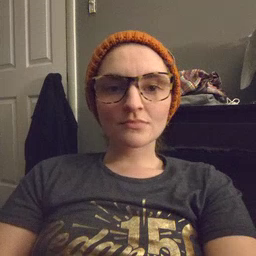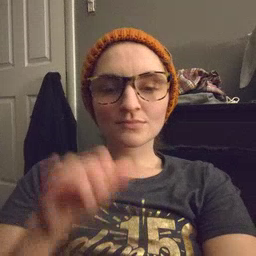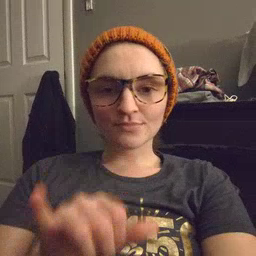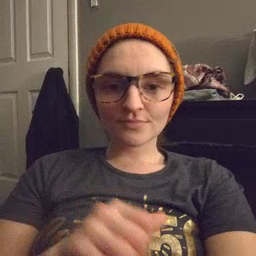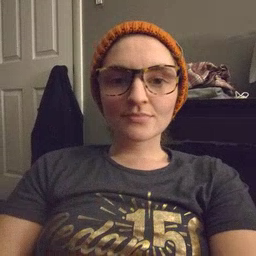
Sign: stay